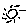
Label: sun